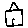
Label: house